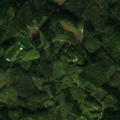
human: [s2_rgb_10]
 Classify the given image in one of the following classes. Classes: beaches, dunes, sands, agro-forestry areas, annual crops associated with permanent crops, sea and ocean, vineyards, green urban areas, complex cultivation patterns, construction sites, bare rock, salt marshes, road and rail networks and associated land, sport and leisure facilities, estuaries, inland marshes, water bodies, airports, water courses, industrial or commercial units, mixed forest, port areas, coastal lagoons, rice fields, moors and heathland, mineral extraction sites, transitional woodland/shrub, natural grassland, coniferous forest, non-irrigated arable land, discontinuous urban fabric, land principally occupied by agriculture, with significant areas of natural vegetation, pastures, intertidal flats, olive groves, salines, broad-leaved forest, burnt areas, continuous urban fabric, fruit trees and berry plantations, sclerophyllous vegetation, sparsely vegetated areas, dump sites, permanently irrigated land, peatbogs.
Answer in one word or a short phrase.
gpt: broad-leaved forest, coniferous forest, mixed forest